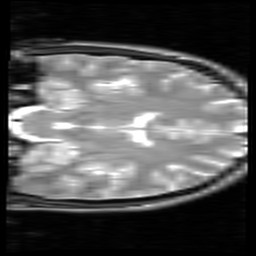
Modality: inplaneT2
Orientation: coronal
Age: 18
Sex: female